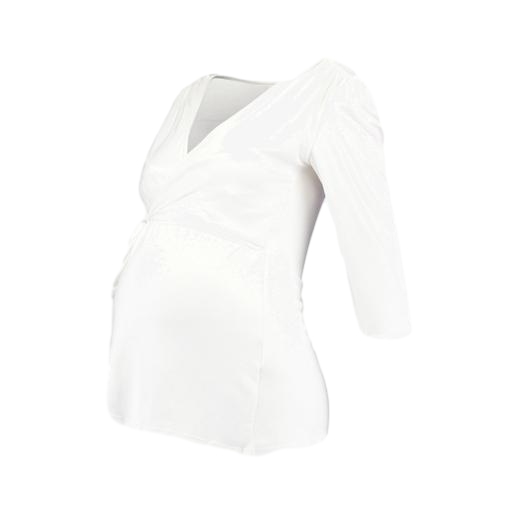
white diane maternity top, white tie-front top, white indra tie-front top, white background